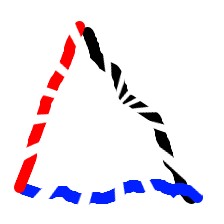
Shape: triangle